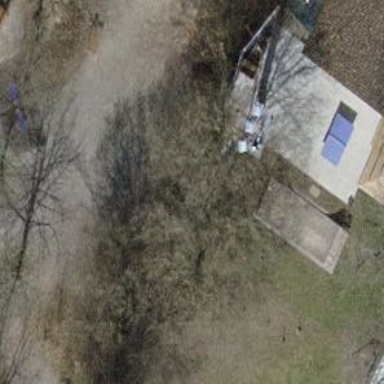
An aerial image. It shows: Picnic table located in leisure land area.